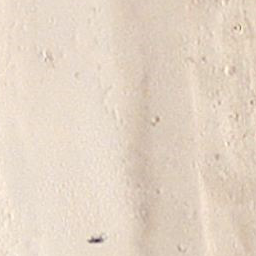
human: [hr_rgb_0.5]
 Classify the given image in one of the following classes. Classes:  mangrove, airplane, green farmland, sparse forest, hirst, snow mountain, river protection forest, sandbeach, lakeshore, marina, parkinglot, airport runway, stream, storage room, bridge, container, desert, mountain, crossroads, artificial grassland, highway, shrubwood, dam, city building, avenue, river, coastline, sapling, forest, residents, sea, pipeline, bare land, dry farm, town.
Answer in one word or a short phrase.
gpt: sandbeach